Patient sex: M
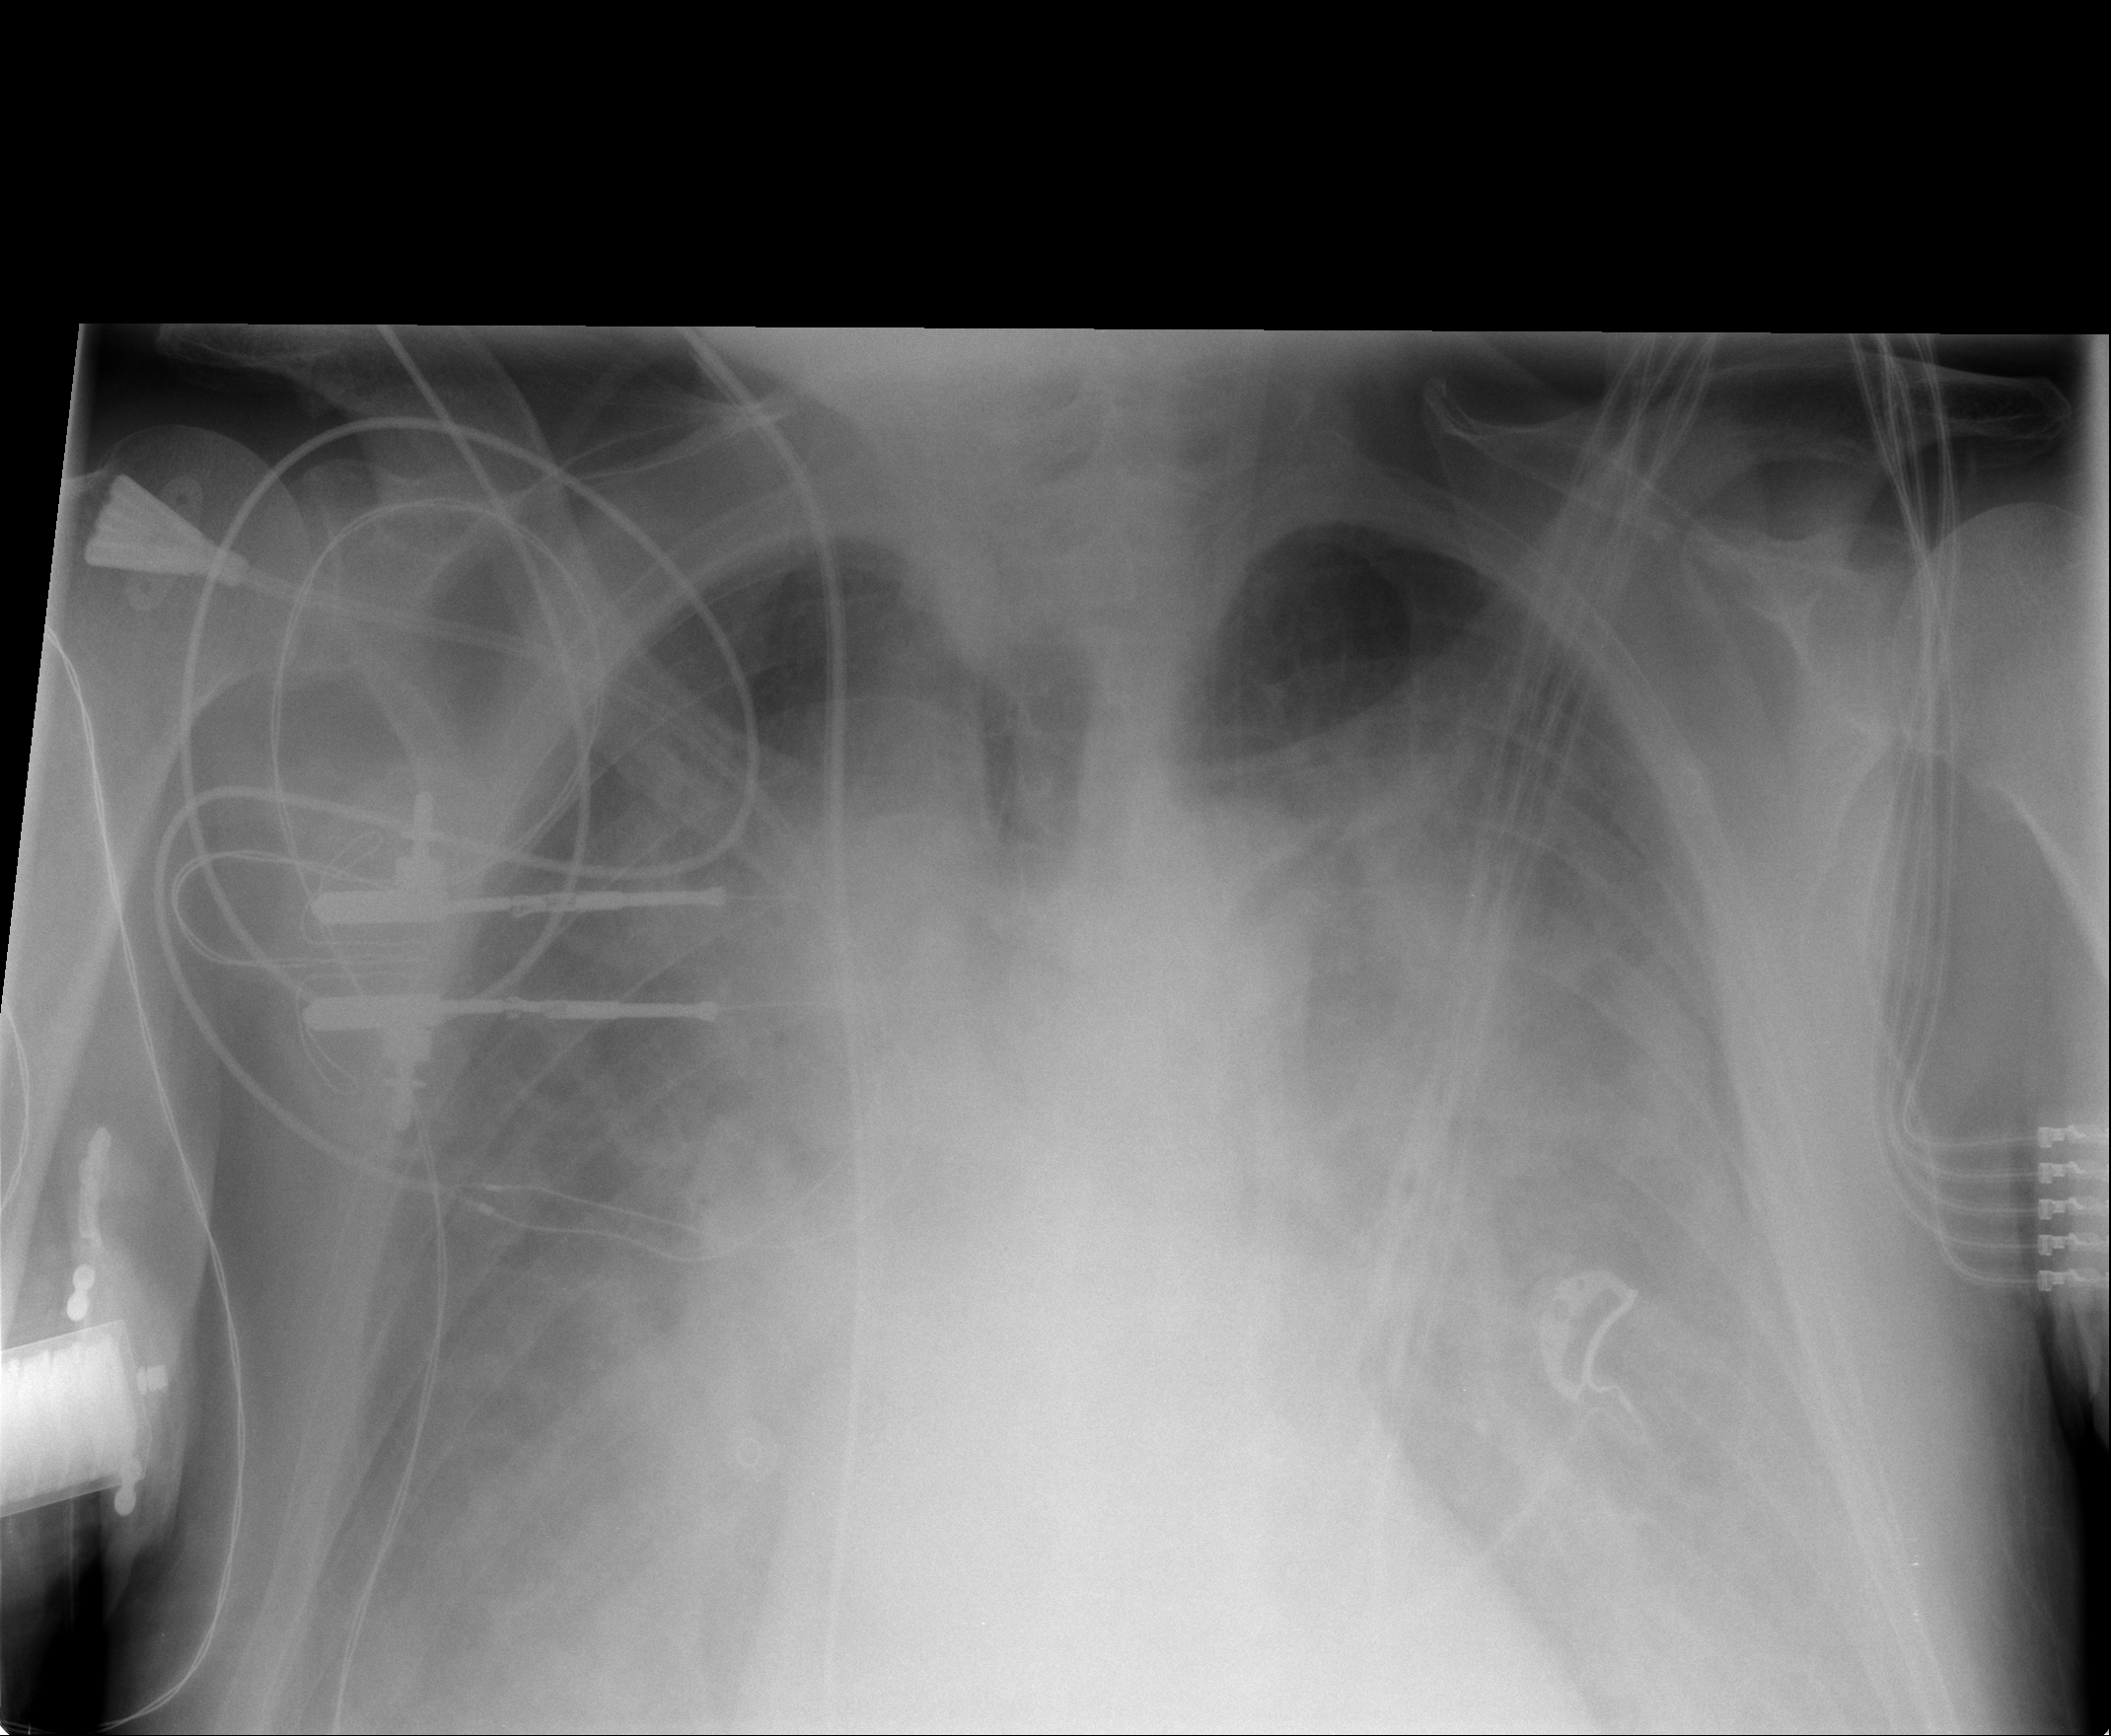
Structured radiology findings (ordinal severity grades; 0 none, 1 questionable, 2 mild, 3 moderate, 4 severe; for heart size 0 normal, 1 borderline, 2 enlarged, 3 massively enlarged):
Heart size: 1
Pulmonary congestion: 3
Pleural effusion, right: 3
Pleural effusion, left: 3
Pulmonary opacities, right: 2
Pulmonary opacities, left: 2
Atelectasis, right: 3
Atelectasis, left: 3